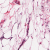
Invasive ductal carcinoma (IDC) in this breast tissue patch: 0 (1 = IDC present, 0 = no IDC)